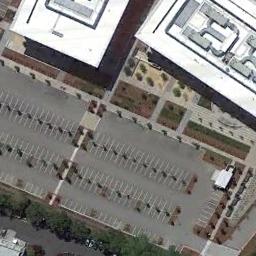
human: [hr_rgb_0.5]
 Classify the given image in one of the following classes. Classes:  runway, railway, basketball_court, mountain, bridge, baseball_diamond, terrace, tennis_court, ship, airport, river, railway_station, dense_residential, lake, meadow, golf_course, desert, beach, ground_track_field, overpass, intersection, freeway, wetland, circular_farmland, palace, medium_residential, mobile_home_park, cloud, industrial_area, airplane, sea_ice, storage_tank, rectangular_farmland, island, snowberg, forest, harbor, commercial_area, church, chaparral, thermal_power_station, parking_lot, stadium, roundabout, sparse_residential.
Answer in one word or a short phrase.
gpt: parking_lot